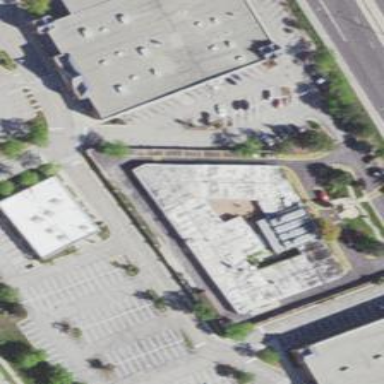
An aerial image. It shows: Building.